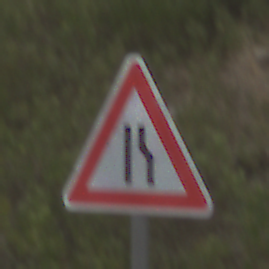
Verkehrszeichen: EinseitigVerengteFahrbahnRechts
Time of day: Midday
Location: Outdoor (Nature)
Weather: Overcast
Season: NotSpecified
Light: Natural